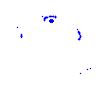
Particle: proton